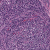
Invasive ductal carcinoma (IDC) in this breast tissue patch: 1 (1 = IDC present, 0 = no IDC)